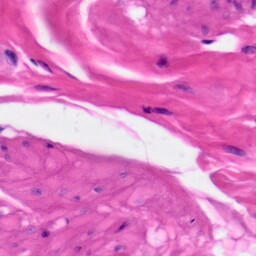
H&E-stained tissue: Skin